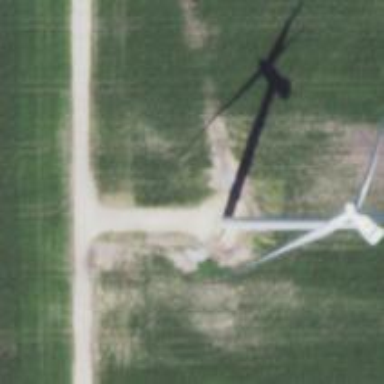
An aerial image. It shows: Wind generator powered by Vestas horizontal axis wind turbine.